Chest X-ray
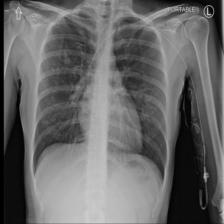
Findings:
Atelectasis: negative
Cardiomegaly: negative
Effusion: negative
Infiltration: negative
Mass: negative
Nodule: negative
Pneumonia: negative
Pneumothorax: negative
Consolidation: negative
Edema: negative
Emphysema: negative
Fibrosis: negative
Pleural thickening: negative
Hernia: negative